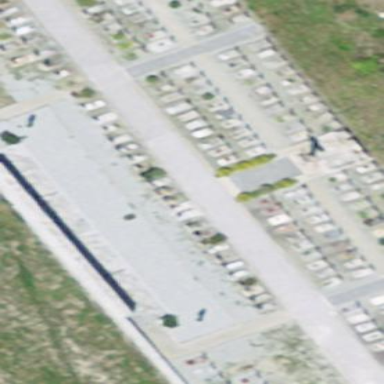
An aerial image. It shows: Cemetery.